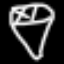
Label: diamond